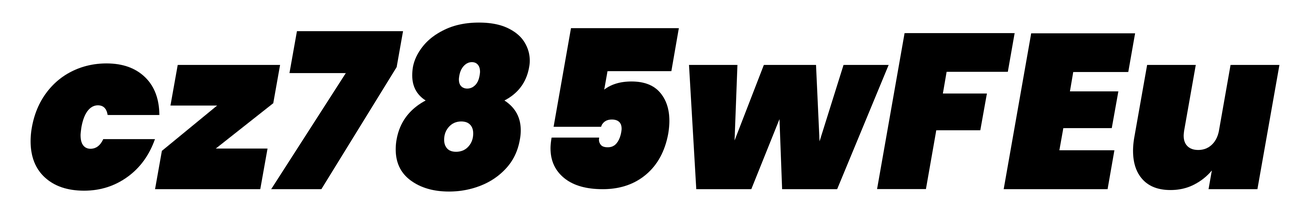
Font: Poppins-BlackItalic